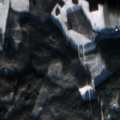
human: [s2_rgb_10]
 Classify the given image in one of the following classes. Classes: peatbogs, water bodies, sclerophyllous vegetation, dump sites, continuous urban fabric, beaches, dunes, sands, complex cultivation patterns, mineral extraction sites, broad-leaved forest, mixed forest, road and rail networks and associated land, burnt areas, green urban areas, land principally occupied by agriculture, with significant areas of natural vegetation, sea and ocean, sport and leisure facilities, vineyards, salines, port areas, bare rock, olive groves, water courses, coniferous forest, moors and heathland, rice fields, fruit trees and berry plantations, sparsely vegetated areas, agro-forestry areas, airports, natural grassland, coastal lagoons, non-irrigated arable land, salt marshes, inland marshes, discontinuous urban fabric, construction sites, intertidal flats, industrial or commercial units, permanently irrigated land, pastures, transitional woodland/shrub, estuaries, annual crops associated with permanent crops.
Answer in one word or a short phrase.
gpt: non-irrigated arable land, land principally occupied by agriculture, with significant areas of natural vegetation, coniferous forest, mixed forest, water bodies